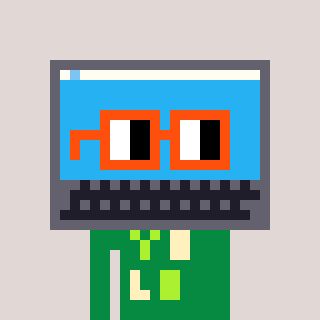
a pixel art character with square orange glasses, a laptop-shaped head and a green-colored body on a warm background